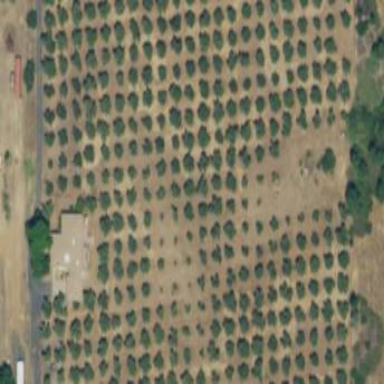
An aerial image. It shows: Orchard.